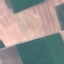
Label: AnnualCrop